【题型】解答题　【知识点】解析几何　【难度】medium
已知双曲线 $x^2 - \dfrac{y^2}{2} = 1$ 的左、右顶点分别为 $A$、$B$，设点 $P$ 在第一象限且在双曲线上，$O$ 为坐标原点.

(1)求双曲线的两条渐近线夹角的余弦值；

(2)若 $\vec{PA} \cdot \vec{PB} \le 9$，求 $|\vec{OP}|$ 的取值范围；

(3)椭圆 $C$ 的长轴长为 $2\sqrt{2}$，且短轴的端点恰好是 $A$、$B$ 两点，直线 $AP$ 与椭圆的另一个交点为 $Q$. 记 $\triangle POA$、$\triangle QAB$ 的面积分别为 $S_1$、$S_2$. 求 $S_1^2 - S_2^2$ 的最小值，并写出取最小值时点 $P$ 的坐标.
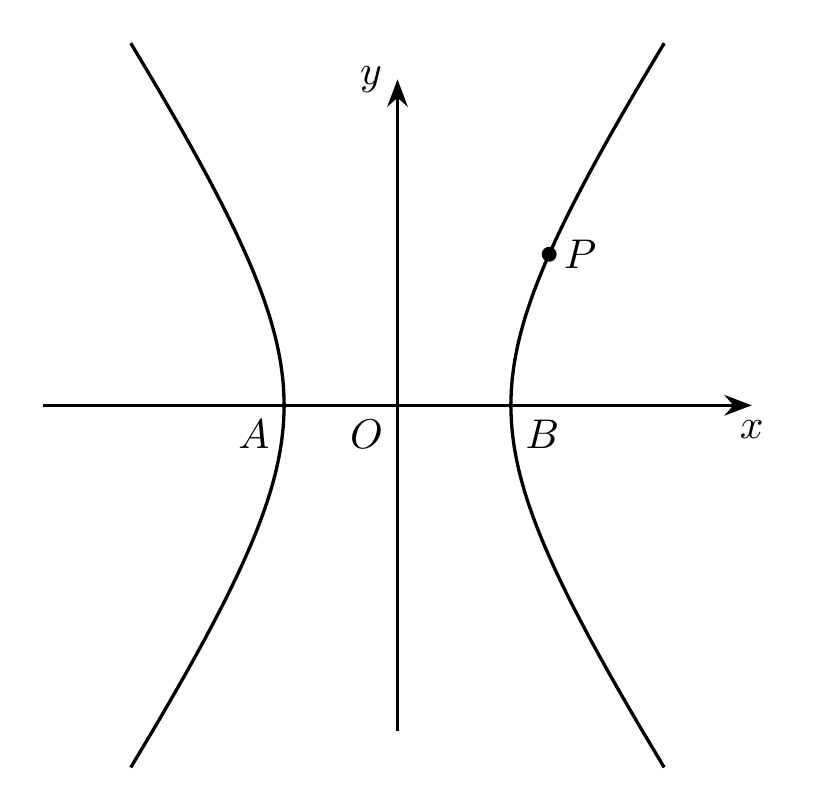
【解答】
【答案】(1) $\dfrac{1}{3}$；

(2) $(1, \sqrt{10}]$；

(3) $-\dfrac{1}{2}$，$P(\sqrt{2}, \sqrt{2})$.

【知识点】数量积的坐标表示、根据双曲线中 $x$、$y$ 的范围求范围或最大值、已知方程求双曲线的渐近线、椭圆中三角形（四边形）的面积

【分析】(1) 利用双曲线的渐近线方程及其方向向量，再利用向量的夹角公式计算得解.

(2) 设出点 $P$ 的坐标，利用数量积及向量模的坐标表示，结合双曲线有范围求解即得.

(3) 求出椭圆方程，设出直线 $AP$ 方程，与椭圆、双曲线方程联立分别求出 $Q, P$ 的坐标，再建立 $S_1^2 - S_2^2$ 的关系式，利用基本不等式求解即得.

【详解】(1) 双曲线的两条渐近线方程为 $\sqrt{2}x \pm y = 0$，则它们的方向向量 $\vec{n_1} = (1, \sqrt{2}), \vec{n_2} = (1, -\sqrt{2})$，

设两条直线夹角为 $\theta$，则 $\cos \theta = |\cos \langle \vec{n_1}, \vec{n_2} \rangle| = \dfrac{|\vec{n_1} \cdot \vec{n_2}|}{|\vec{n_1}| |\vec{n_2}|} = \dfrac{1}{\sqrt{3} \cdot \sqrt{3}} = \dfrac{1}{3}$，

所以双曲线的两条渐近线夹角的余弦值为 $\dfrac{1}{3}$.

(2) 设 $P(x_1, y_1)$，($x_1 > 1, y_1 > 0$)，显然 $A(-1, 0)$、$B(1, 0)$，$\vec{PA} = (-1-x_1, -y_1)$，$\vec{PB} = (1-x_1, -y_1)$，

则 $\vec{PA} \cdot \vec{PB} = x_1^2 - 1 + y_1^2 \le 9$，即 $x_1^2 + y_1^2 \le 10$，又点 $P$ 在双曲线上，有 $x_1^2 - \dfrac{y_1^2}{2} = 1$，即 $y_1^2 = 2(x_1^2 - 1)$，

从而 $x_1^2 + 2(x_1^2 - 1) \le 10$，解得 $x_1^2 \le 4$，而点 $P$ 是双曲线在第一象限的点，则 $x_1^2 \in (1, 4]$，

$|\vec{OP}|^2 = x_1^2 + y_1^2 = x_1^2 + 2(x_1^2 - 1) = 3x_1^2 - 2 \in (1, 10]$，

所以 $|\vec{OP}| \in (1, \sqrt{10}]$.

(3) 在椭圆 $C$ 中，$a = \sqrt{2}$，$b = 1$，焦点在 $y$ 轴上，标准方程为 $\dfrac{y^2}{2} + x^2 = 1$，

设 $Q(x_2, y_2)$，($x_2 > 0, y_2 > 0$)，直线 $AP$ 的斜率为 $k$，($k > 0$)，

则直线 $AP$ 的方程为 $y = k(x+1)$，

由 $\begin{cases} y = k(x+1) \\ \dfrac{y^2}{2} + x^2 = 1 \end{cases}$，得 $(2+k^2)x^2 + 2k^2x + k^2 - 2 = 0$，该方程的两根分别为 $-1$ 和 $x_2 = \dfrac{2-k^2}{2+k^2}$，

由 $\begin{cases} y = k(x+1) \\ x^2 - \dfrac{y^2}{2} = 1 \end{cases}$，得 $(2-k^2)x^2 - 2k^2x - k^2 - 2 = 0$，同理 $x_1 = \dfrac{2+k^2}{2-k^2}$，于是 $x_1 \cdot x_2 = 1$，

记 $S_1 = S_{\triangle POA} = \dfrac{1}{2} \times 1 \times y_1 = \dfrac{y_1}{2}$，$S_2 = S_{\triangle QAB} = \dfrac{1}{2} \times 2 \times y_2 = y_2$，

则 $S_1^2 - S_2^2 = \dfrac{y_1^2}{4} - y_2^2 = \dfrac{1}{4} \times 2(x_1^2 - 1) - 2(1-x_2^2) = \dfrac{1}{2}x_1^2 + 2x_2^2 - \dfrac{5}{2} = (\dfrac{x_1^2}{2} + \dfrac{2}{x_1^2}) - \dfrac{5}{2}$

$\ge 2\sqrt{1} - \dfrac{5}{2} = -\dfrac{1}{2}$，当且仅当 $\dfrac{x_1^2}{2} = \dfrac{2}{x_1^2}$ 即 $x_1^2 = 2$ 时取等号，

所以 $S_1^2 - S_2^2$ 的最小值为 $-\dfrac{1}{2}$，此时点 $P$ 的坐标为 $(\sqrt{2}, \sqrt{2})$.

【点睛】方法点睛：圆锥曲线中最值或范围问题的常见解法：

$\textcircled{1}$几何法，若题目的条件和结论能明显体现几何特征和意义，则考虑利用几何法来解决；

$\textcircled{2}$代数法，若题目的条件和结论能体现某种明确的函数关系，则可首先建立目标函数，再求这个函数的最值或范围.
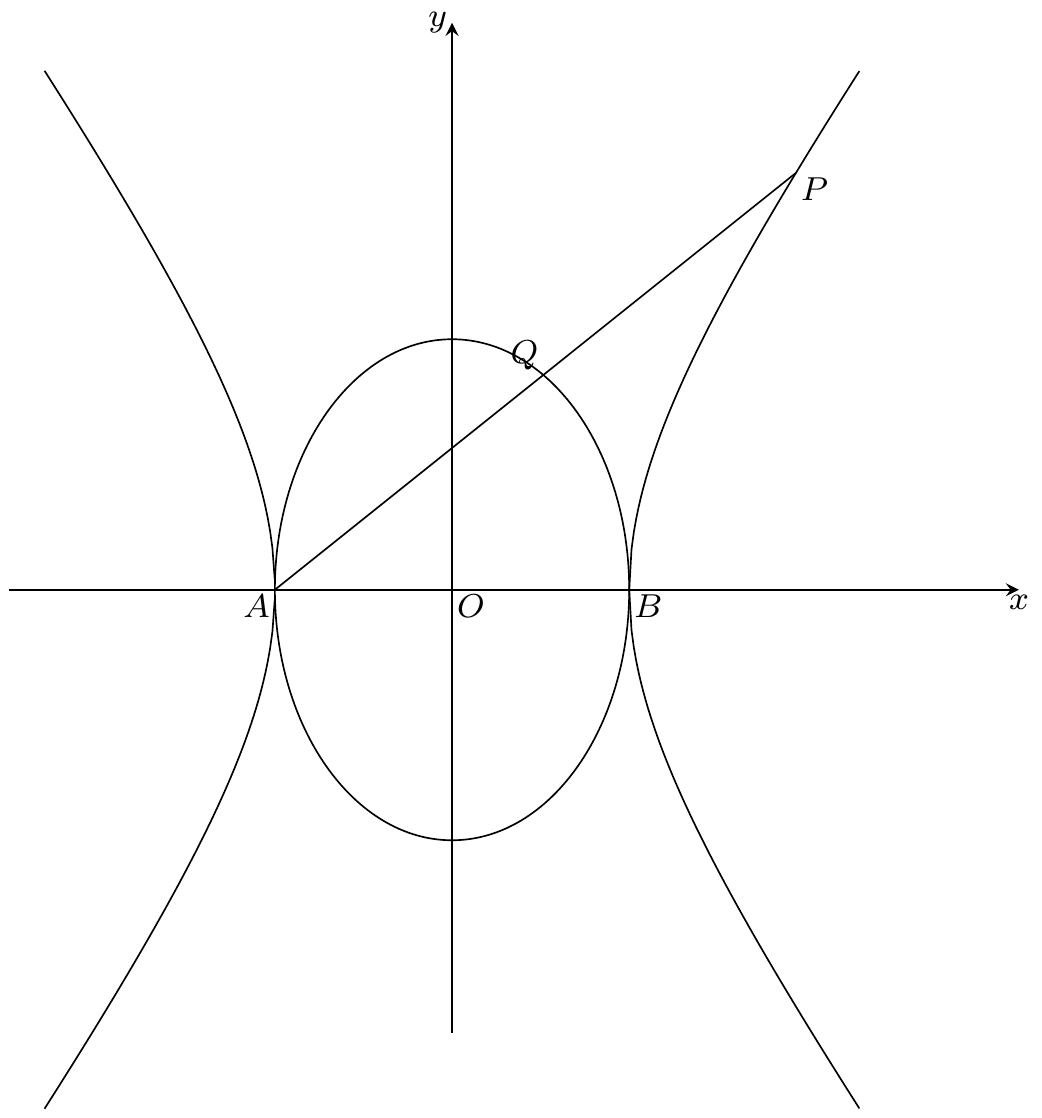